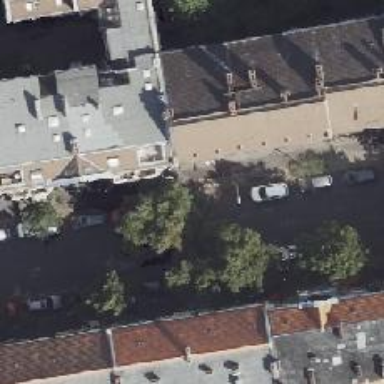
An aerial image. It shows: Bicycle parking located on the sidewalk.